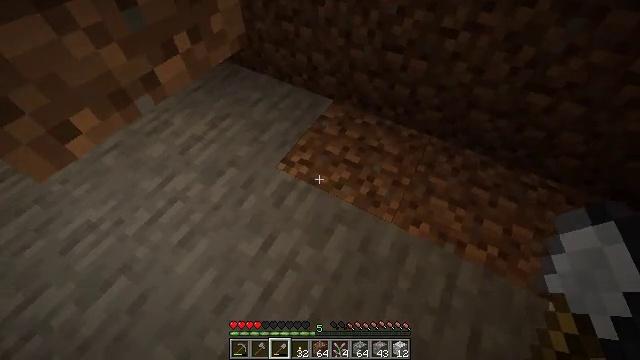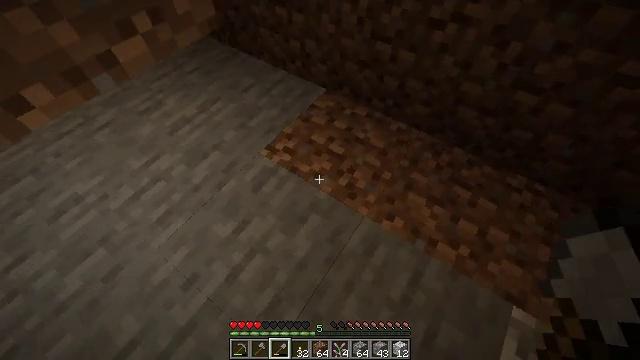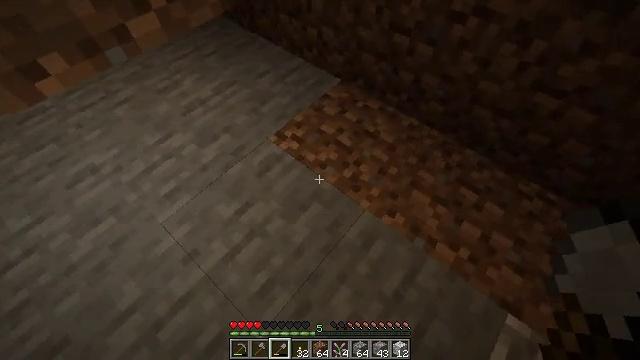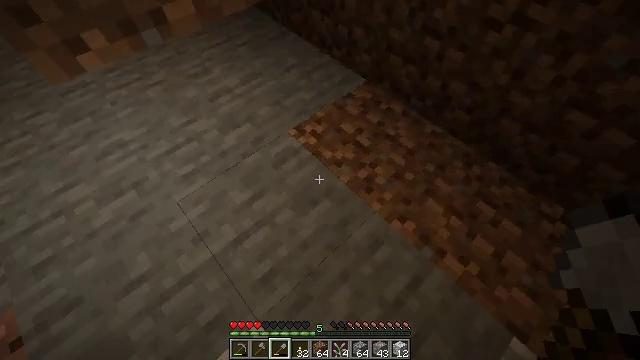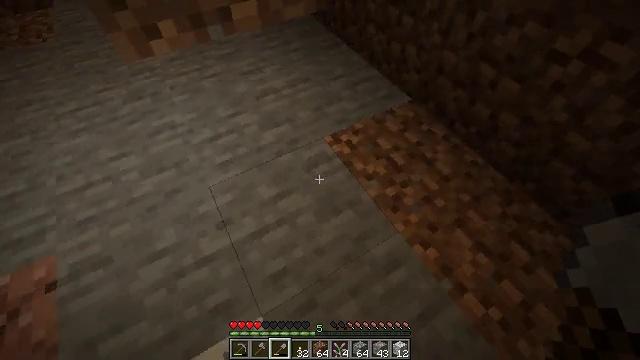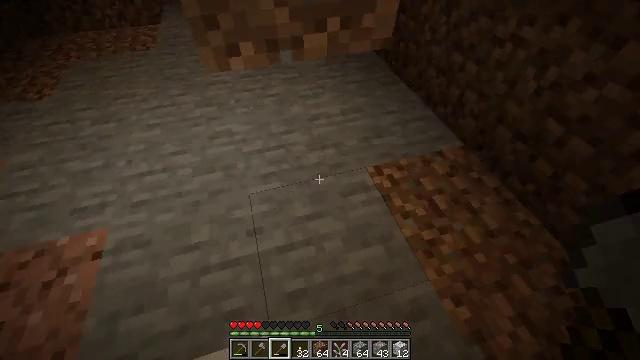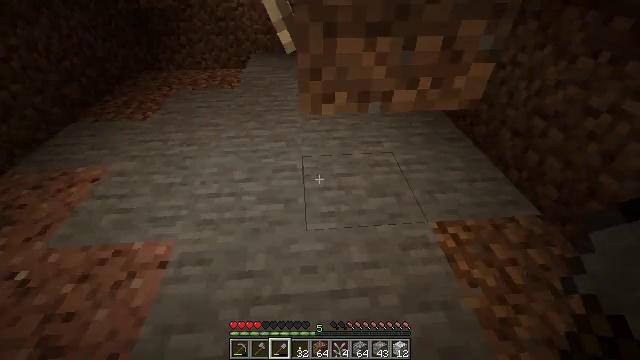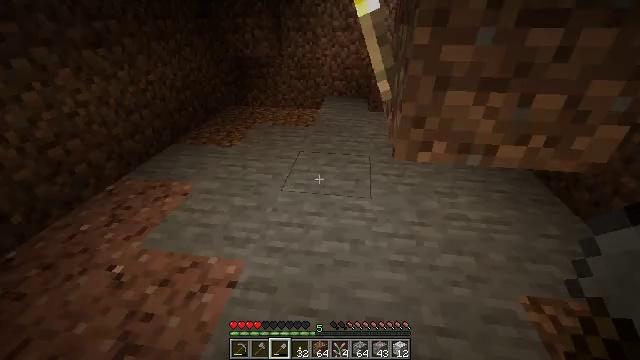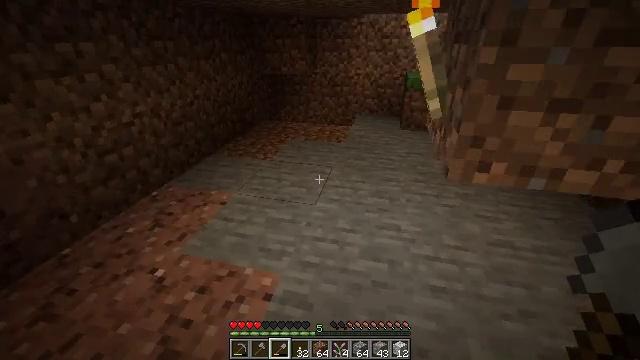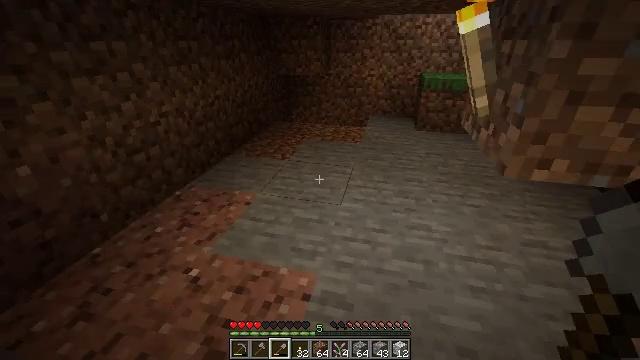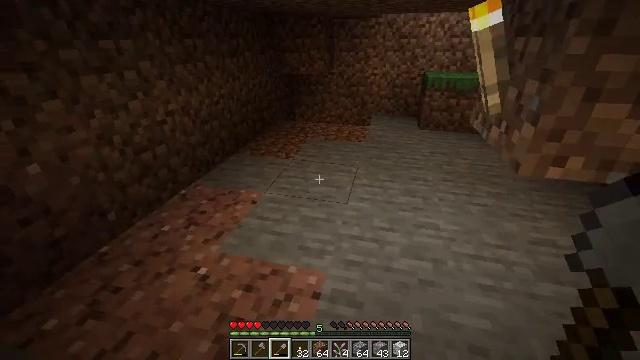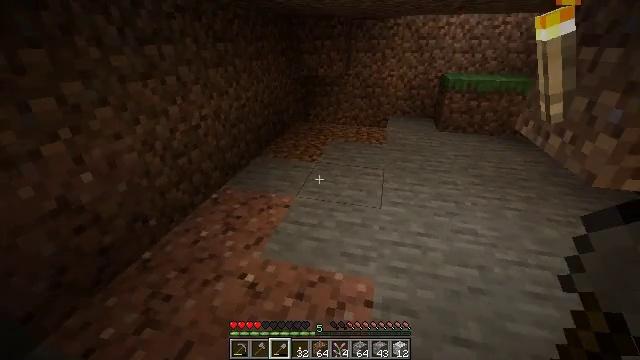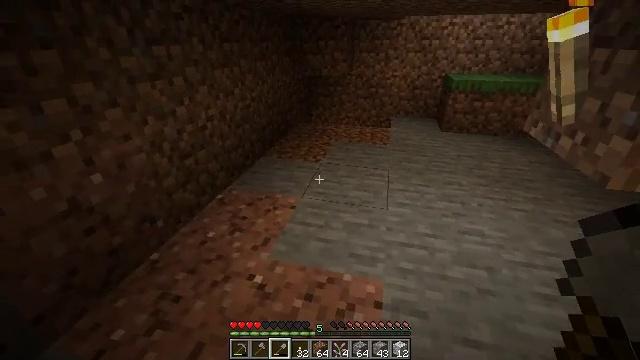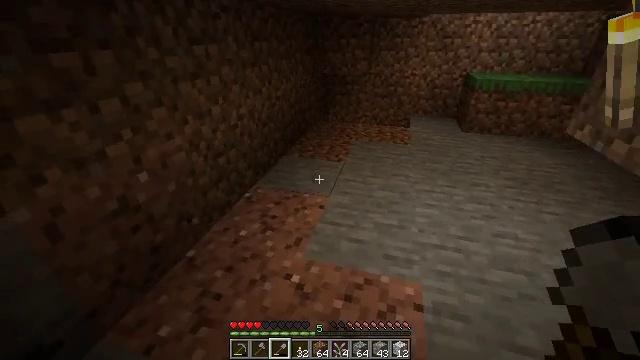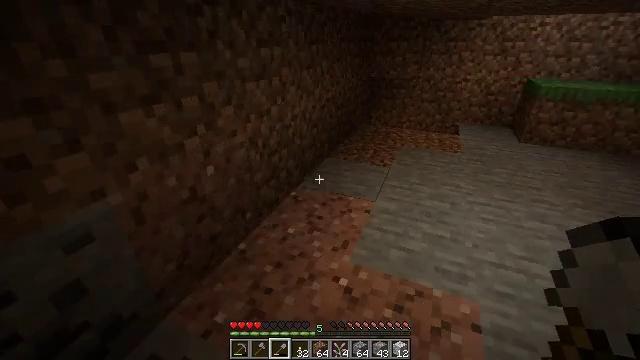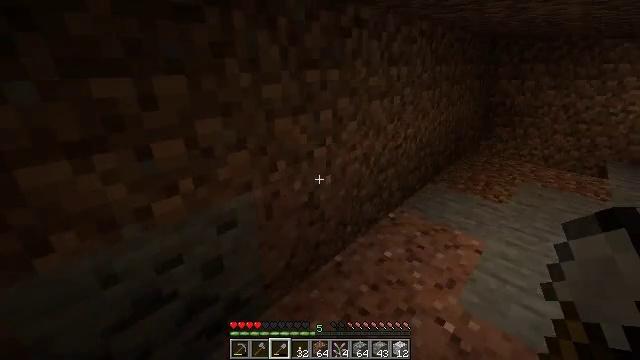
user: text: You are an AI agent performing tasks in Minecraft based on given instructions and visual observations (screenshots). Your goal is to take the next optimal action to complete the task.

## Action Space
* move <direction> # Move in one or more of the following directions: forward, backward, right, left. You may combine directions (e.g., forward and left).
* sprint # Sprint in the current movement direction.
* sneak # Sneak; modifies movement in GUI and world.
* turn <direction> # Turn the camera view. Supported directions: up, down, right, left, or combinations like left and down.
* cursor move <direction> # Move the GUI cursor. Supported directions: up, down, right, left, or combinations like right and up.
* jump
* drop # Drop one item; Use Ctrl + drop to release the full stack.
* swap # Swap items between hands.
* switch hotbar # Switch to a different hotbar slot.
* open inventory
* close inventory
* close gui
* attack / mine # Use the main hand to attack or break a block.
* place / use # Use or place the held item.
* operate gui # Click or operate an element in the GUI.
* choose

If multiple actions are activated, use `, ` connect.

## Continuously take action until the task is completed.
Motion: motion action
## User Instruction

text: Attack the ground to gather dirt.
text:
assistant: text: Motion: turn left and down
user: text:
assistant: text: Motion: turn left and down
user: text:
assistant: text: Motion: turn left
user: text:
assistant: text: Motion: turn left and up
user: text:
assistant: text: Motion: move left, turn left and up
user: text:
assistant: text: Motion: move left, turn left and up
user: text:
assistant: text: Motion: move left, turn left and up
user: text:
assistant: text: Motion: move left, turn left and up
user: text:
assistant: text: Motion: move left
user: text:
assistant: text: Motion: move left
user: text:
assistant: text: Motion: move left
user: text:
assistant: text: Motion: move left
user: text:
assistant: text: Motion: move left, turn left
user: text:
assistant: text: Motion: move left, turn left
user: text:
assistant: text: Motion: move left, turn left and up
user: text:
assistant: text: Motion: move left, turn left and up
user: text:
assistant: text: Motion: move left, turn left and up
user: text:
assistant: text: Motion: turn left and up
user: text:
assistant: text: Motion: turn left, attack / mine
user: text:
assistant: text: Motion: attack / mine
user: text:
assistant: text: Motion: attack / mine
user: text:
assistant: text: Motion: attack / mine
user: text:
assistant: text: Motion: attack / mine
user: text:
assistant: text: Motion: attack / mine
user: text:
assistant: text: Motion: attack / mine
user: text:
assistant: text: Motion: move back, attack / mine
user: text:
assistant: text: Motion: move back, attack / mine
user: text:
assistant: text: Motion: move back, attack / mine
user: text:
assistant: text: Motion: move back, attack / mine
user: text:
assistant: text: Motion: attack / mine